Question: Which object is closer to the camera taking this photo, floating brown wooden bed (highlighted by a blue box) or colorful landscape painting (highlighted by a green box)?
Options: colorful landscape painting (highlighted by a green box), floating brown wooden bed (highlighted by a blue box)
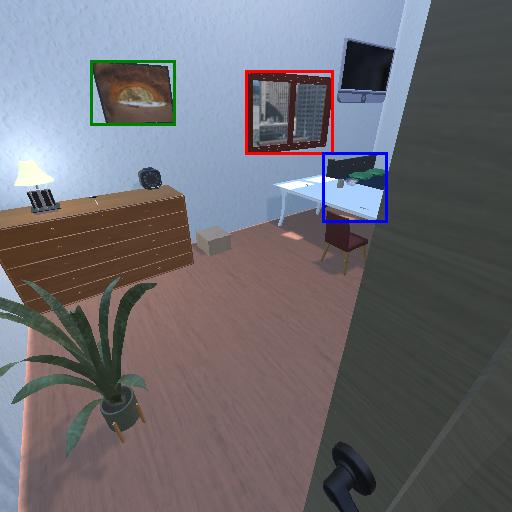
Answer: colorful landscape painting (highlighted by a green box)